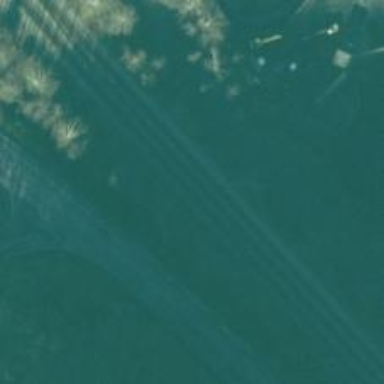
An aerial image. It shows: Railway track.